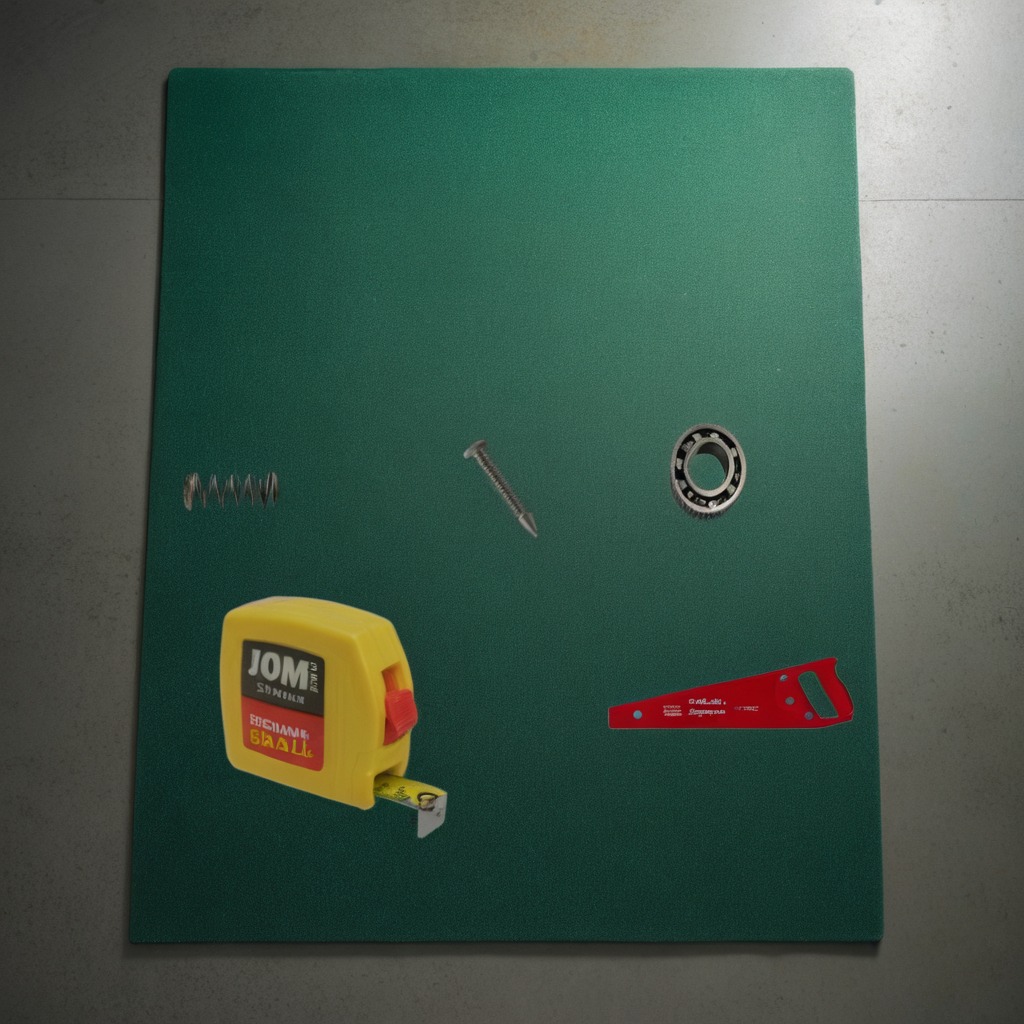
A ball bearing, a measuring tape, a machine screw, a coiled metal spring, and a handheld metal saw are lying on the clean granite tabletop.